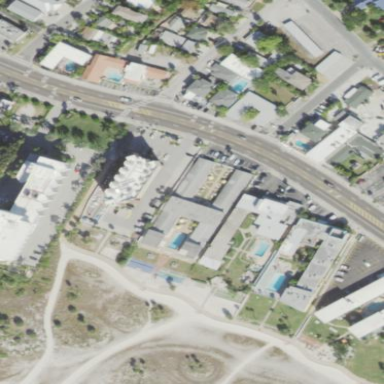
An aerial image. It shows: Hotel building.